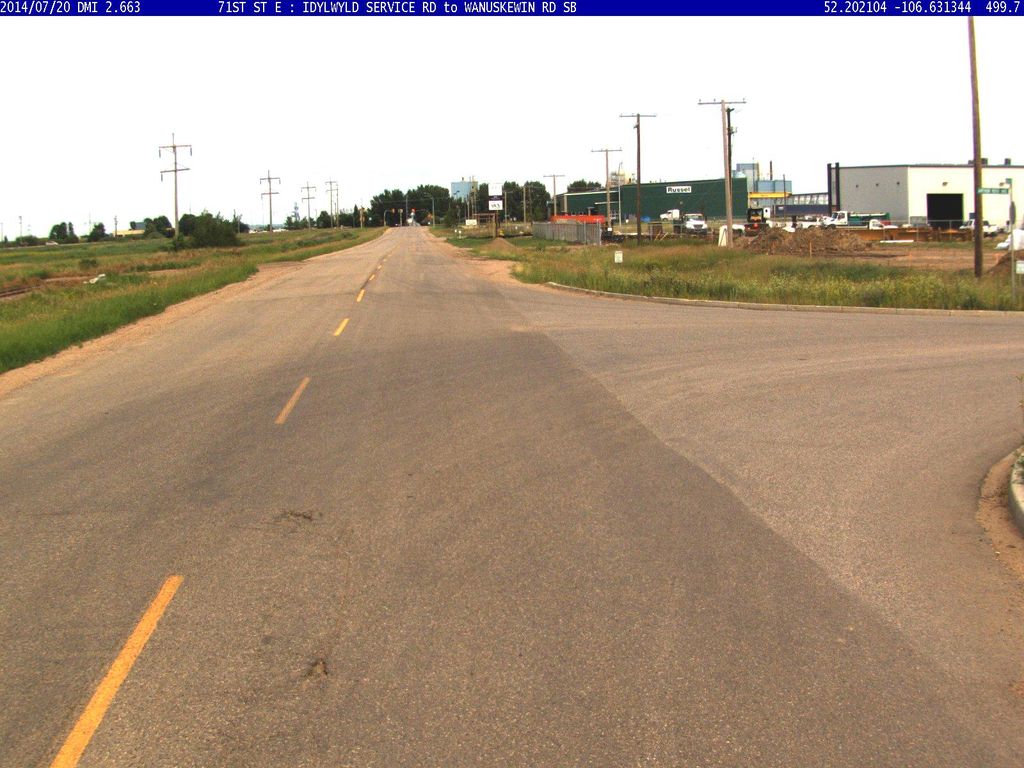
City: saskatoon